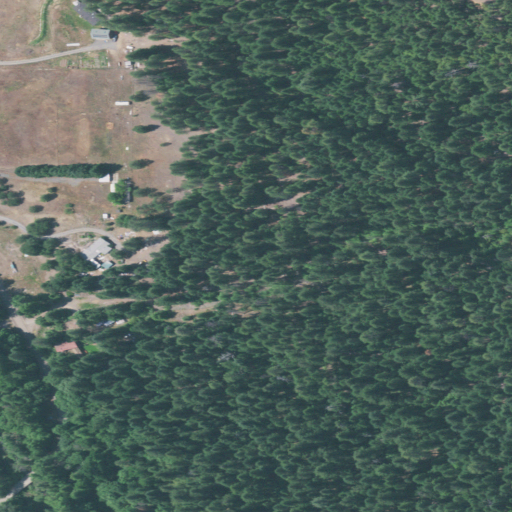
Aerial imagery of valley in Oregon named China Gulch containing evergreen forest, grassland, open development, shrub, and low intensity development